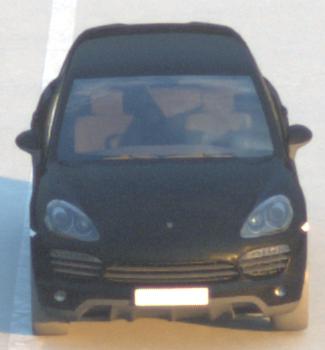
Make: Porsche
Model: Cayenne
Detailed model: Cayenne (958)
Model produced from: 2010/05
Model produced until: 2014/07
Doors: 5
Color: black
Road condition: dry road
Daytime: sunrise or sunset
Contrast: medium contrast